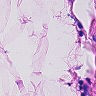
Metastatic tissue present: no